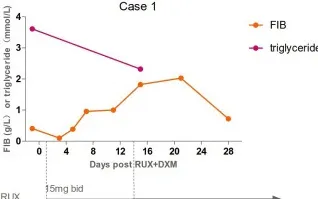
Inflammatory, coagulation function, and hematologic responses to HLH therapies: Day 0 corresponds to ruxolitinib (RUX) initiation. Treatment schedules, lines, and bars represent continuous therapy and individual doses of drugs with intermittent schedules. Arrows indicate that treatment was continued. (E-H) The laboratory assessments of Case 2. The dexamethasone (DXM) dose was reduced by half every three days, finally reaching a reduced dose of 1.5 mg on Day 42. It was replaced by methylprednisolone on Day 43. Inflammatory, coagulation function, and hematologic parameters were abnormal before Day 0, and gradually improved after therapy.
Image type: chart (chart)